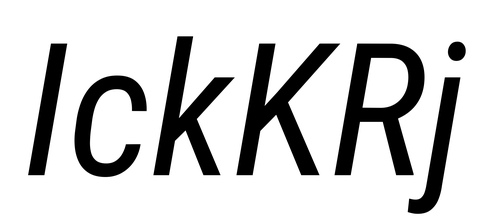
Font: Roboto-Italic_Condensed_Italic